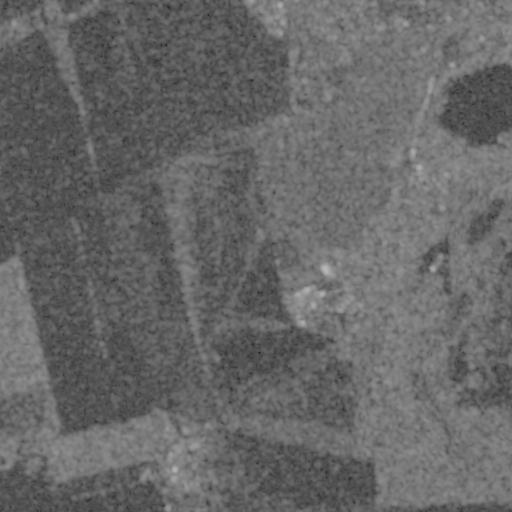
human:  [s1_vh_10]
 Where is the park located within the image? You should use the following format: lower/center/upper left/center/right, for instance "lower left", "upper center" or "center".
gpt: The park is located in the upper right of the image.
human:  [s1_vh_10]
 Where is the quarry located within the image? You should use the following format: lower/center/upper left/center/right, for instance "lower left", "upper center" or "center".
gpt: The quarry is located in the lower right of the image.
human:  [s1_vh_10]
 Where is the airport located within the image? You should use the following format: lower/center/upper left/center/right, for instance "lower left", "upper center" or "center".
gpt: There is no airport in the image.

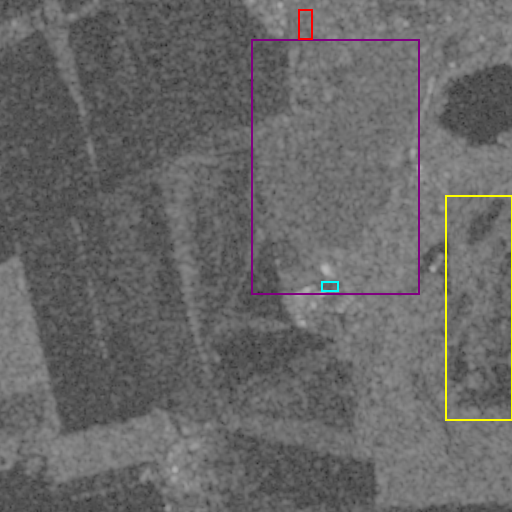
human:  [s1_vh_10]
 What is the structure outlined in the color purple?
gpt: The structure outlined in purple is a crop field.
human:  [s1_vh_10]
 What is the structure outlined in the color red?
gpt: The structure outlined in red is a park.
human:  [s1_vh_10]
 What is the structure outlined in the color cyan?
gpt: The structure outlined in cyan is a parking lot.
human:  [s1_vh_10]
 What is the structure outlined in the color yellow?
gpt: The structure outlined in yellow is a quarry.
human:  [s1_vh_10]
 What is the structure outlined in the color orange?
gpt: There is no orange outline.